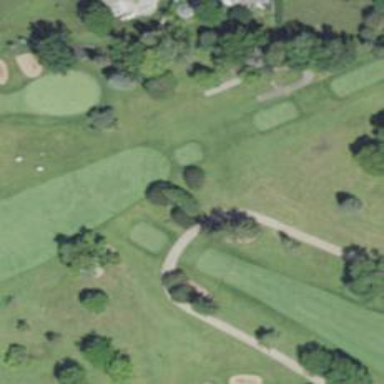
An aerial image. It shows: Grassy area designated as golf tee.